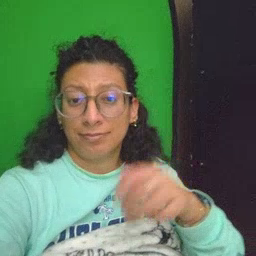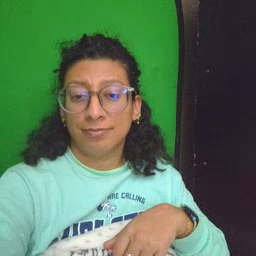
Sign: pretend